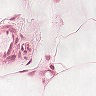
Metastatic tissue present: no